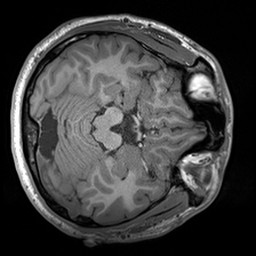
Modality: T1w
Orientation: axial
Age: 25
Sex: male
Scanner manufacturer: siemens
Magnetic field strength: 3 T
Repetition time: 1.6 s
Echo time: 0.00238 s